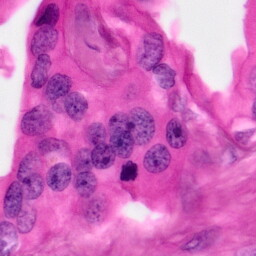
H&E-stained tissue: Pancreatic